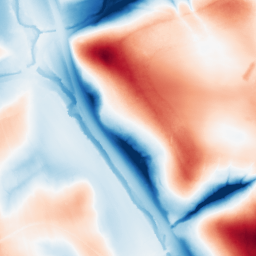
Category: trend_removal
Decomposition family: local_polynomial
Decomposition parameters: window_size: 101
degree: 1
Upsampling method: lanczos
Upsampling parameters: scale: 4
Upsampling scale: 4